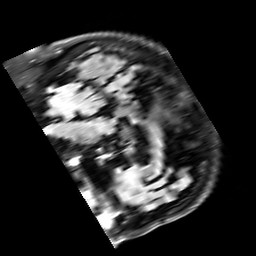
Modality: FLAIR
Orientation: sagittal
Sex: male
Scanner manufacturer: siemens
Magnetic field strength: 3 T
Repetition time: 10 s
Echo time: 0.09 s